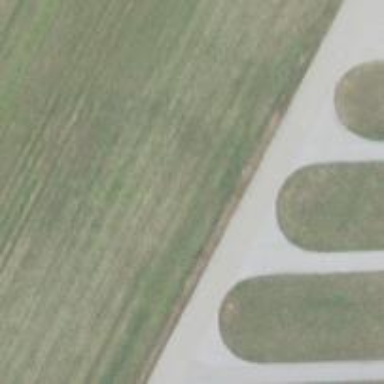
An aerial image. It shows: Image of taxiway at airport.